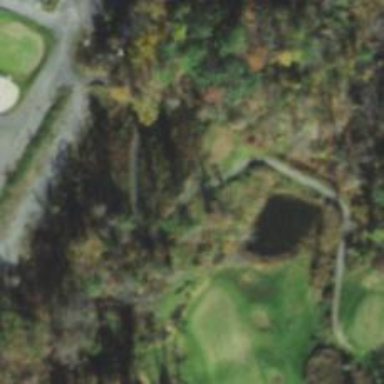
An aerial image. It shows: Golf cartpath that is also road path.